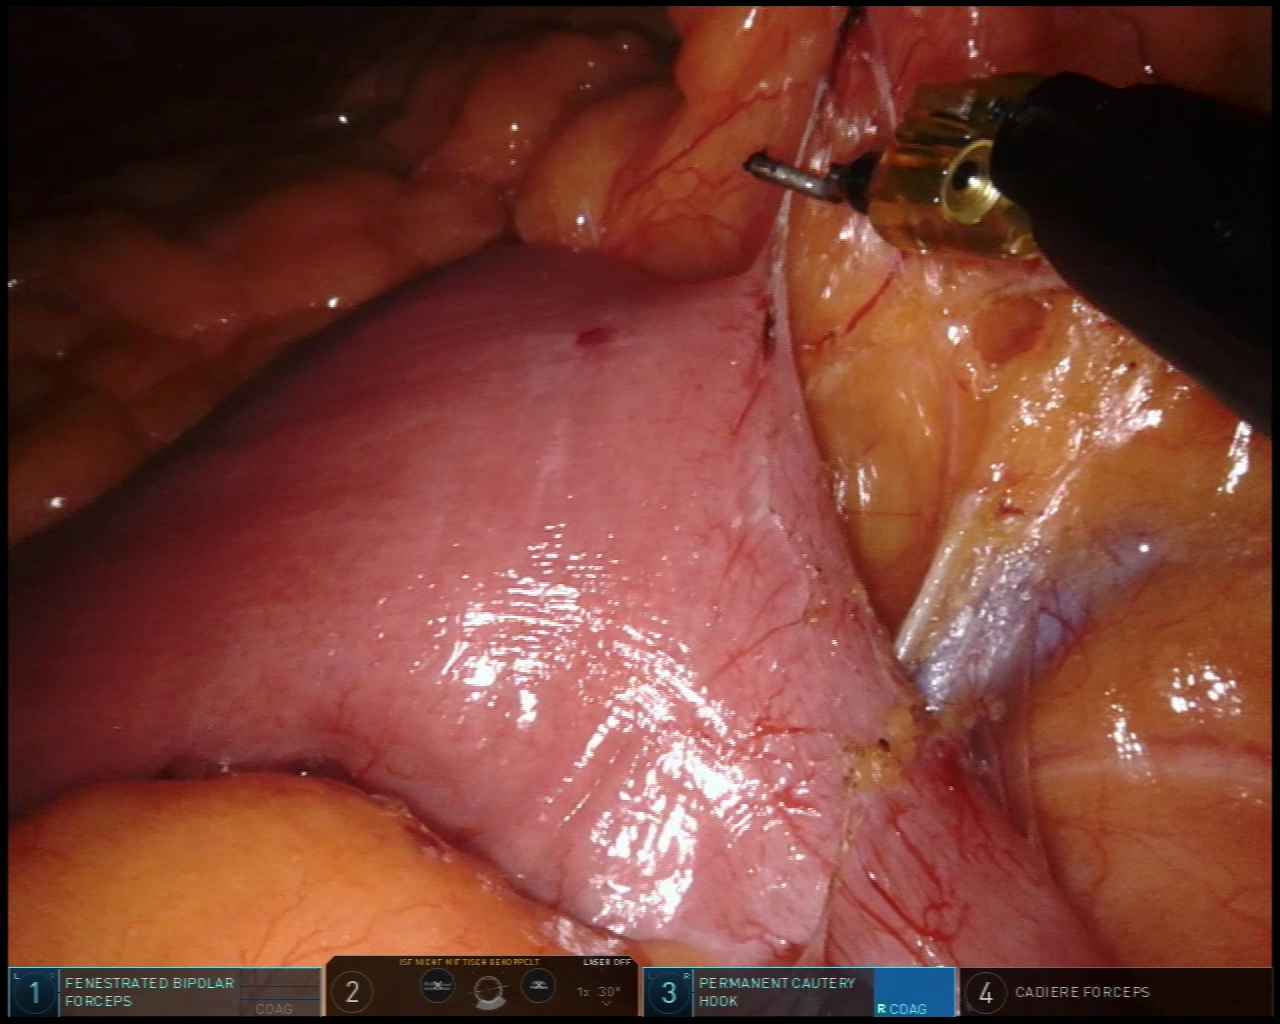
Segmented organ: intestinal_veins
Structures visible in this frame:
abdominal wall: no
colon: yes
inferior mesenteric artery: no
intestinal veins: yes
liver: no
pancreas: no
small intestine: no
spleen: no
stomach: no
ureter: no
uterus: no
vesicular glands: no